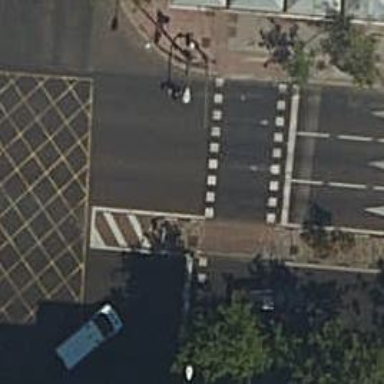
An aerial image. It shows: View of zebra crossing with traffic signals.